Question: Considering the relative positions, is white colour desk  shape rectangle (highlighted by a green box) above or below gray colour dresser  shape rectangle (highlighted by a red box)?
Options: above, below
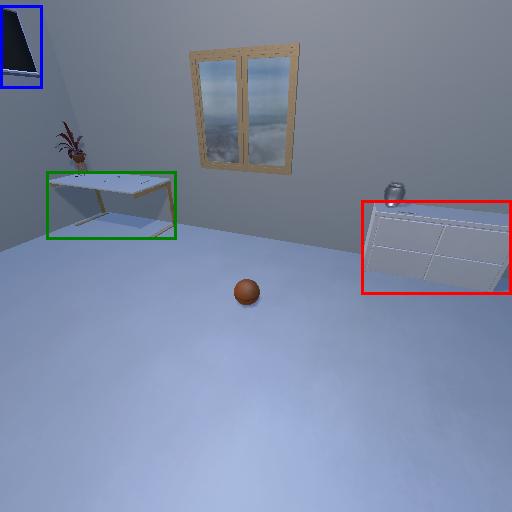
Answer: above